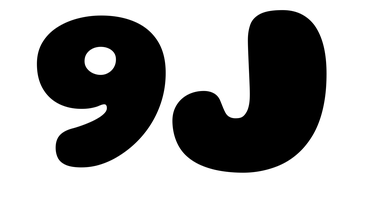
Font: Gluten_ExtraBold